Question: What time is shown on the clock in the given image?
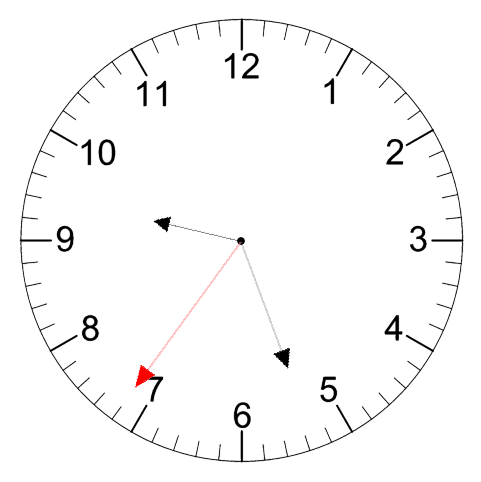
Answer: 09:26:36